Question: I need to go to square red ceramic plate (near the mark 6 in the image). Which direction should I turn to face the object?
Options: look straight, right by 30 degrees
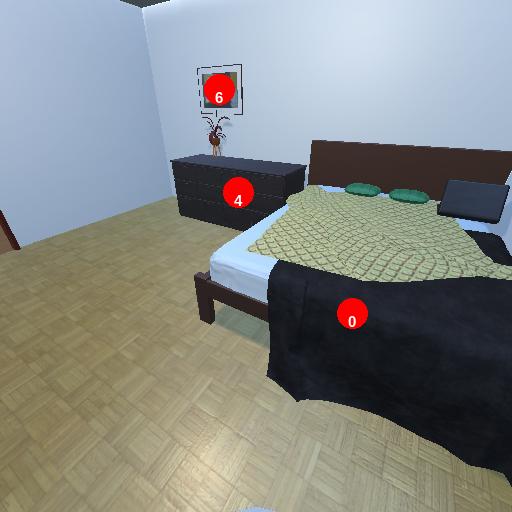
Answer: look straight